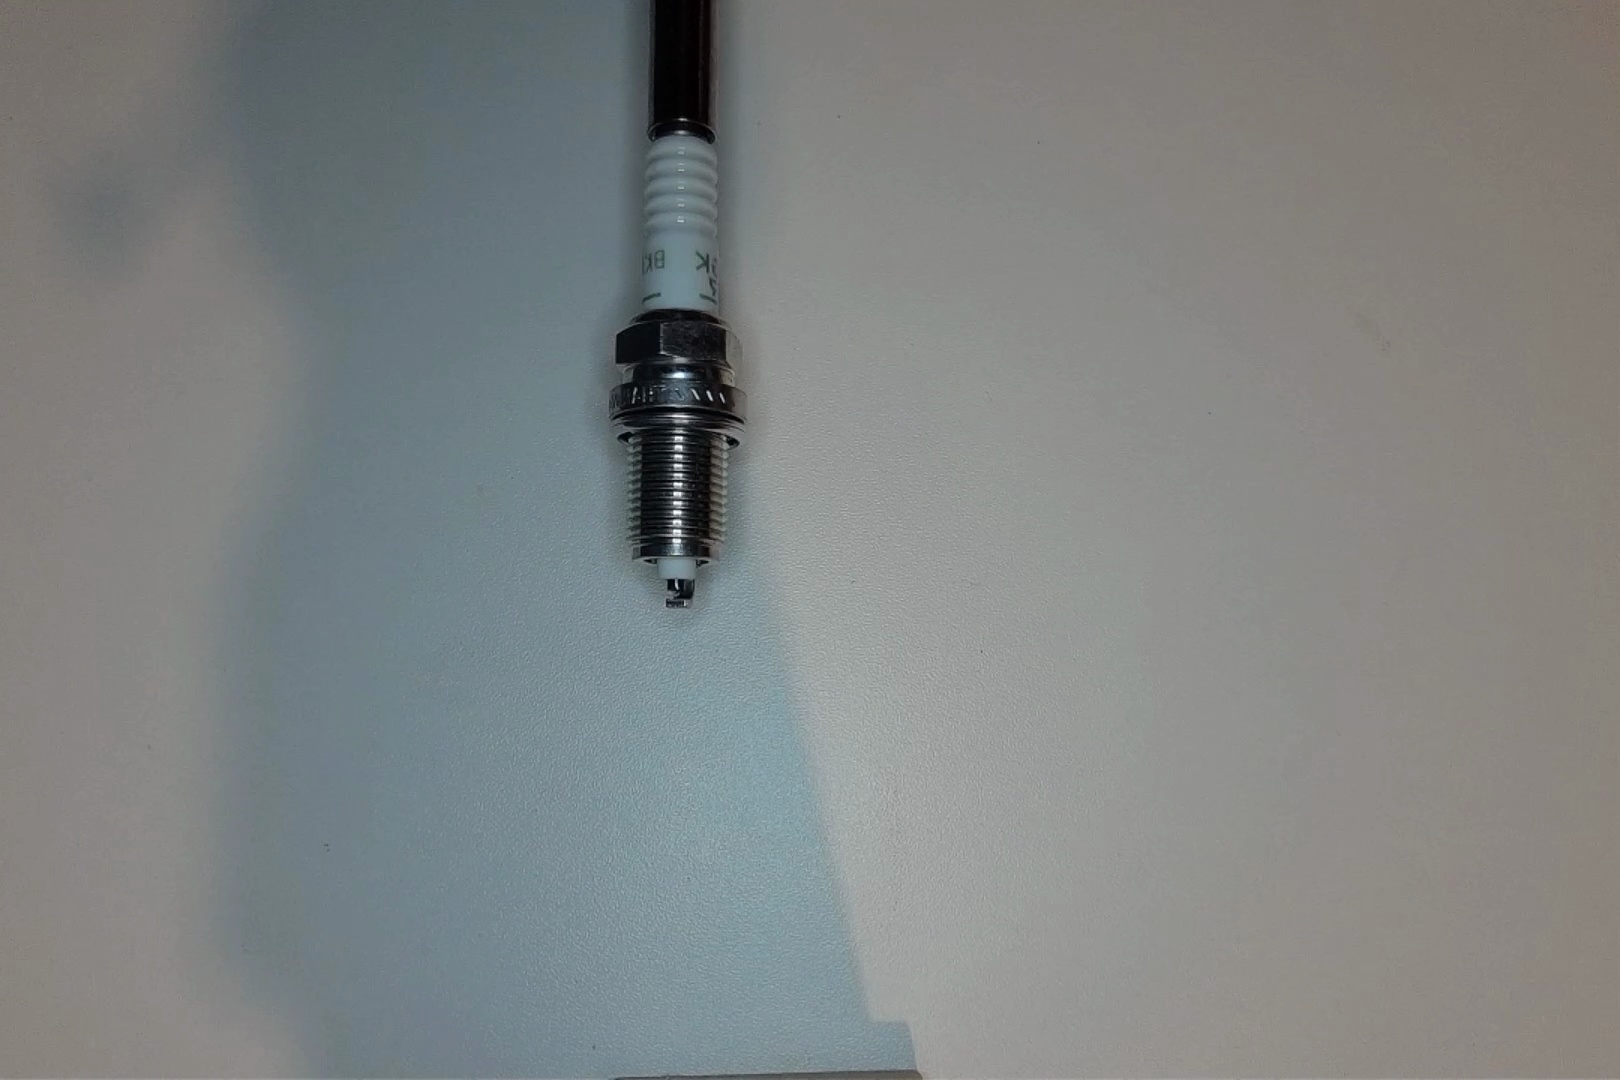
Label: no anomaly